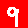
Digit: 9